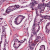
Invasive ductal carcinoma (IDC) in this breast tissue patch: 1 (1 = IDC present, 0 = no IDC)